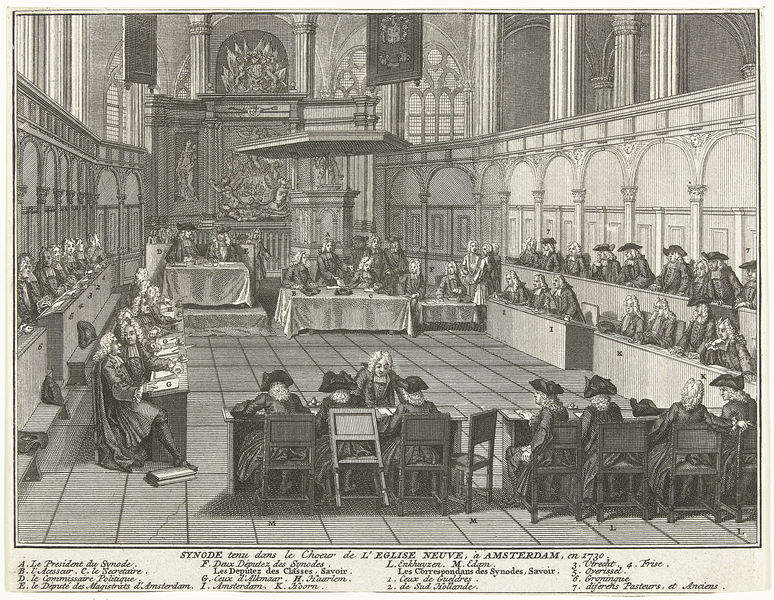
Titel: Synode gehouden in de Nieuwe Kerk te Amsterdam
Künstler: Bernard Picart
Standort: Amsterdam
Institution: Rijksmuseum
Schlagwörter: chaise, église, table, hommes, perruque, chaises, président, perruques, tables, assemblée, amsterdam, débat, synode, l'église neuve